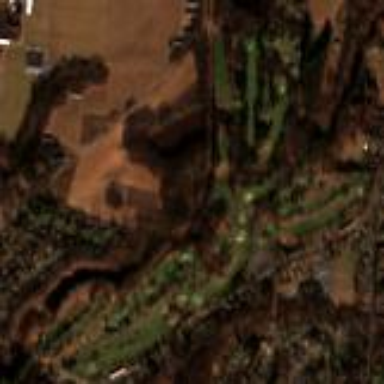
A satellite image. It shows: Golf course.